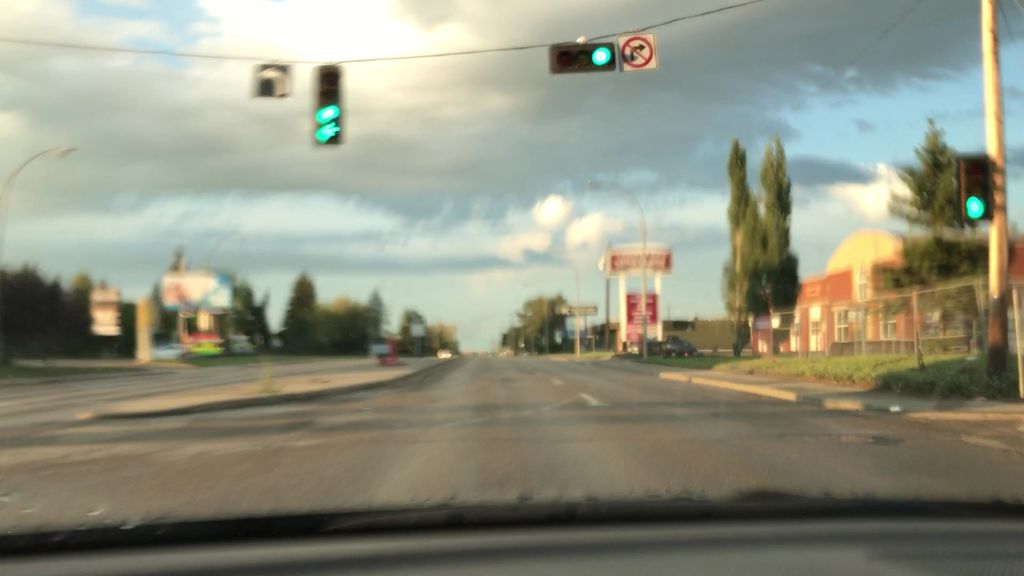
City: edmonton